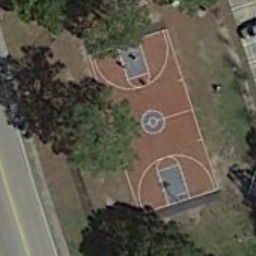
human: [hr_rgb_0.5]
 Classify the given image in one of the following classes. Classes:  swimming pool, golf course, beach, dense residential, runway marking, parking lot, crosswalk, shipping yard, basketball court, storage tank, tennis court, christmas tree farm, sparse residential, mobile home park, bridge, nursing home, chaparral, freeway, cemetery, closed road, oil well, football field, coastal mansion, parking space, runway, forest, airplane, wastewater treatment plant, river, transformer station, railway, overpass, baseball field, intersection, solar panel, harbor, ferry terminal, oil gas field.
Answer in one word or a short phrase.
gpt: basketball court